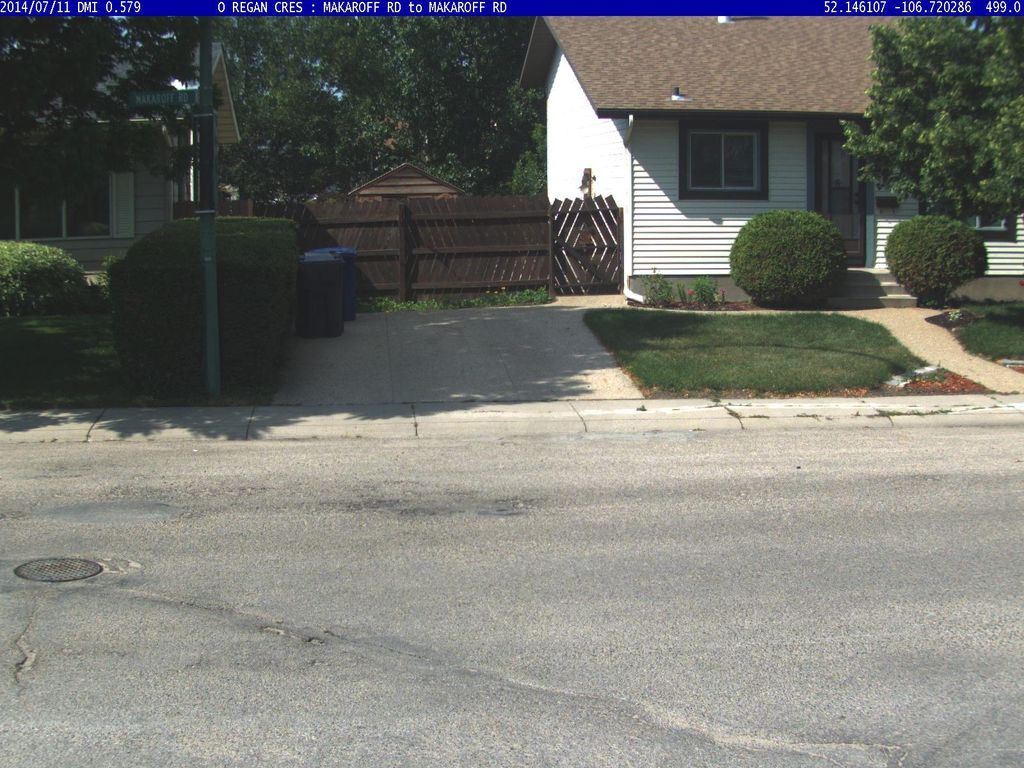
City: saskatoon